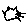
Label: cat